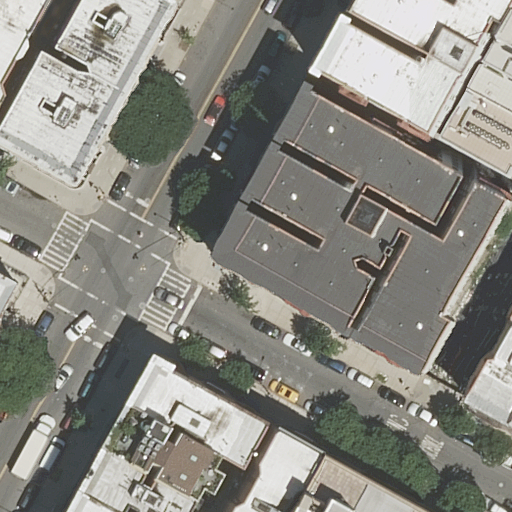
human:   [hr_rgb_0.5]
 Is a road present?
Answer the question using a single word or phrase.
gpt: yes

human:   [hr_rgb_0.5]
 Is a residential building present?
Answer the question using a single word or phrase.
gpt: yes

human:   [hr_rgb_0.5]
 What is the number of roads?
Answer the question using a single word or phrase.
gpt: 2

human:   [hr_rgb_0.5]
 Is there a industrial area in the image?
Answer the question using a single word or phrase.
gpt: no

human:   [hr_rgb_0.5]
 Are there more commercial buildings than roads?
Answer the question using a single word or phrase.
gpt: no

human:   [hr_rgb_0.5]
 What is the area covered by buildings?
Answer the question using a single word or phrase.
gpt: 4116m2

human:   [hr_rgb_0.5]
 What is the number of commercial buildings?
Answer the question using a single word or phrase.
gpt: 0

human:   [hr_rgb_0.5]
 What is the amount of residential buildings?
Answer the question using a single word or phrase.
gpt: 14

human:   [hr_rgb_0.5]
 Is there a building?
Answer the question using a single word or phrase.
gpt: yes

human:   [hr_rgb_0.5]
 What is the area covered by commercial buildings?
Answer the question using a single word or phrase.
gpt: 0m2

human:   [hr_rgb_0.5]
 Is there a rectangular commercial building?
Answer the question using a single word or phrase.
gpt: no

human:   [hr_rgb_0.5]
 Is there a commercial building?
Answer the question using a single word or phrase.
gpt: no

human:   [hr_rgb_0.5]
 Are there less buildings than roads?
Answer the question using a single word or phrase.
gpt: no

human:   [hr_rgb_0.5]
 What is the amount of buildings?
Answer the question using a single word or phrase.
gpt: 14

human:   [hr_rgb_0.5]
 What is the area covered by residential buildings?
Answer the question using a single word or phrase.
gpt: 4116m2

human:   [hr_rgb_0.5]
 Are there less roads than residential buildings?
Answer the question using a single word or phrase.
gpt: yes

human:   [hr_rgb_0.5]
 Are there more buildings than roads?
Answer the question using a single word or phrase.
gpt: yes

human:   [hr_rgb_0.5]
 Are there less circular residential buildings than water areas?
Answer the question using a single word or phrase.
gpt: no

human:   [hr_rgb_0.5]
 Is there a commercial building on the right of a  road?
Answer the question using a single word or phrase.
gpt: no

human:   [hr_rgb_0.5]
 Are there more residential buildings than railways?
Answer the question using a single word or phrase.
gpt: yes

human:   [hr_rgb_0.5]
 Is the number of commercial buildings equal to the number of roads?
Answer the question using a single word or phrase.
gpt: no

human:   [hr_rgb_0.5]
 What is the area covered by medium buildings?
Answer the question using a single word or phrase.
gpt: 1816m2

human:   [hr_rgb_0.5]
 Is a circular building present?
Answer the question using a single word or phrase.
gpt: no

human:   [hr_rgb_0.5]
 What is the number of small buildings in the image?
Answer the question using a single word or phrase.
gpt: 4

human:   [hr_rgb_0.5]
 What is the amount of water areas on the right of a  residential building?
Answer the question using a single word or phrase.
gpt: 0

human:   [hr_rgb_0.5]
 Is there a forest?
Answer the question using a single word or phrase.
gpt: no

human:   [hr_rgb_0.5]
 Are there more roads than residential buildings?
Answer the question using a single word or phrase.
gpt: no

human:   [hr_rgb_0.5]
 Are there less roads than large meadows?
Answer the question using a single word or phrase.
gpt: no

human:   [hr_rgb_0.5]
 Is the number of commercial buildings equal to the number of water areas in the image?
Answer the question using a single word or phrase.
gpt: yes

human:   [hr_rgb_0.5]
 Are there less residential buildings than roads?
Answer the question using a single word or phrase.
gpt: no

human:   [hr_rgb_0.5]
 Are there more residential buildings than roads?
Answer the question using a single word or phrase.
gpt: yes

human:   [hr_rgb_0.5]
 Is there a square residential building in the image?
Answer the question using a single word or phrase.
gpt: no

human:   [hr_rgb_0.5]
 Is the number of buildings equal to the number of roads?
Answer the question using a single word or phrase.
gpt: no

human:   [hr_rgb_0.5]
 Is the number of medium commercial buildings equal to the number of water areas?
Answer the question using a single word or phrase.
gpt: yes

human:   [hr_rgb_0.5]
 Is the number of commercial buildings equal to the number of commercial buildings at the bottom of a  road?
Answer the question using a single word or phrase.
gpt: yes

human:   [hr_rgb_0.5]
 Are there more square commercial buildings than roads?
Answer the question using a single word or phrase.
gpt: no

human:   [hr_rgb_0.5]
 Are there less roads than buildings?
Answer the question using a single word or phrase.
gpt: yes

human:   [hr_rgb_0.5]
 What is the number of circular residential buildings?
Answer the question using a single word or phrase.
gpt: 0

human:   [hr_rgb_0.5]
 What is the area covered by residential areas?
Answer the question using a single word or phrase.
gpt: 0m2

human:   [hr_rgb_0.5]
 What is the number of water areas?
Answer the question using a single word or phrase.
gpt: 0

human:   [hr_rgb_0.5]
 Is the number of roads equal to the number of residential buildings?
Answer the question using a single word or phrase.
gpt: no

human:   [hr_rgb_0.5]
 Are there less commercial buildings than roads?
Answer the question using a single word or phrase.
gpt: yes

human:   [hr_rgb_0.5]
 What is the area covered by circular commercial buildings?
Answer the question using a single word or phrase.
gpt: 0m2

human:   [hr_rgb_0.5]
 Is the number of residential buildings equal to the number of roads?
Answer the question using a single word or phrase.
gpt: no

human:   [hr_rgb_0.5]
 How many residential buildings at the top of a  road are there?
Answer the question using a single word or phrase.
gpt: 6

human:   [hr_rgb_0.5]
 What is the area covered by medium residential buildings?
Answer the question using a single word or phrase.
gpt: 1816m2

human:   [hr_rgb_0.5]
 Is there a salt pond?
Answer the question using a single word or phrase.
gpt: no

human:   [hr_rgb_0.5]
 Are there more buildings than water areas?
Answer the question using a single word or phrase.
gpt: yes

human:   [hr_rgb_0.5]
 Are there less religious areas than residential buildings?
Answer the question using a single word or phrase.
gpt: yes

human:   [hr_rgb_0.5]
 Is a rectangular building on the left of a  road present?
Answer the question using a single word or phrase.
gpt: yes

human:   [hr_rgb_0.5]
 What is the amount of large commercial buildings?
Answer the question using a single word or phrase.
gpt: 0

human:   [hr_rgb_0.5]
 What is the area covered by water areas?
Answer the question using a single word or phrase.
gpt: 0m2

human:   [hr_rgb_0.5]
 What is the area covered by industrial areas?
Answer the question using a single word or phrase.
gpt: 0m2

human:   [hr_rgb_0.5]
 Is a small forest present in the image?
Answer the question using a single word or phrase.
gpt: no

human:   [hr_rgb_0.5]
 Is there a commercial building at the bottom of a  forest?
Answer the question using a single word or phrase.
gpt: no

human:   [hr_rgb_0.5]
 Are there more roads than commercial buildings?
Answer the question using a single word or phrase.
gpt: yes

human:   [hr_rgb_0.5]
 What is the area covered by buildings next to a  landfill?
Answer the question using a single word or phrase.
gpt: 0m2

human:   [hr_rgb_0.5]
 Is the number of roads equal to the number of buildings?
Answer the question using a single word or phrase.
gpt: no

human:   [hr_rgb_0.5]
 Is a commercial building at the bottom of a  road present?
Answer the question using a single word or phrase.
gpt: no

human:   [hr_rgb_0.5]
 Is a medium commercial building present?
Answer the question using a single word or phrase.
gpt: no

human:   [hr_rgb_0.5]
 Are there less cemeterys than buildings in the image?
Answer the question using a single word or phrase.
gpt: yes

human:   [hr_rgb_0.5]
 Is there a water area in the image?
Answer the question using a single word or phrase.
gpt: no

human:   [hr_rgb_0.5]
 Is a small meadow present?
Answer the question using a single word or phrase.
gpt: no

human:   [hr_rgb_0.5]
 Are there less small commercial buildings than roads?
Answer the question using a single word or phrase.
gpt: yes